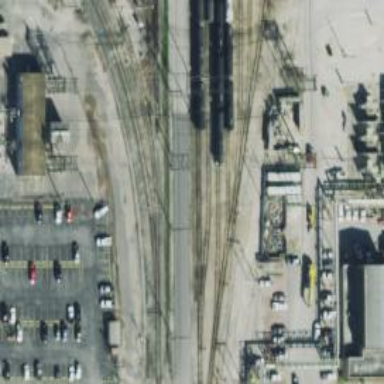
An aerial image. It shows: Railway yard.